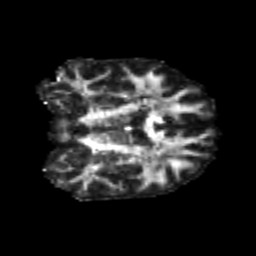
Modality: FA
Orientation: coronal
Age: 23
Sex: male
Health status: healthy
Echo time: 0.074 s